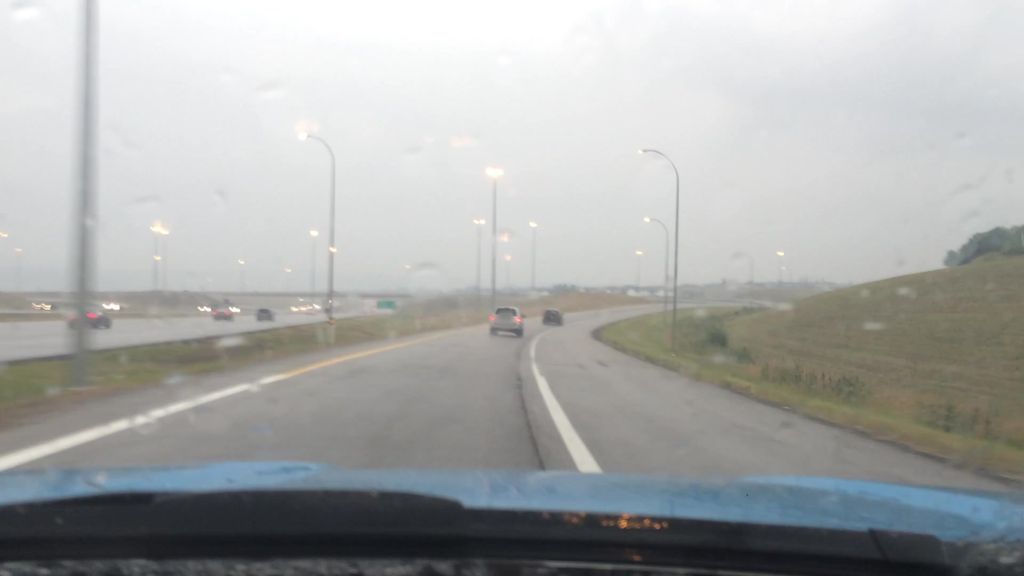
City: calgary